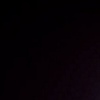
Label: space